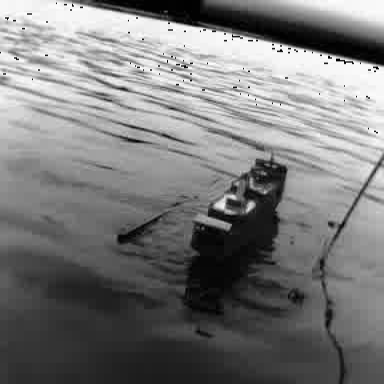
There is a container_ship in the infrared image.